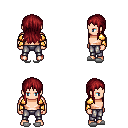
a pixel art fantasy rpg character, male body template, human, light skin, gold arm armor, metal pants, brunette unkempt hairstyle, white slippers, four views (front, back, left, right), 2x2 character sprite sheet, small pixel art, hard edges, no anti-aliasing